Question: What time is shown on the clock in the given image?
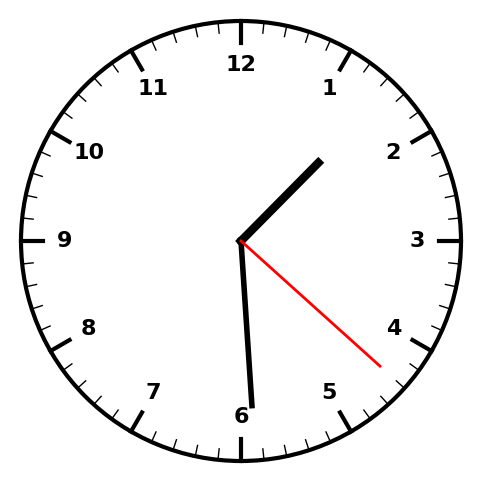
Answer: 01:29:22